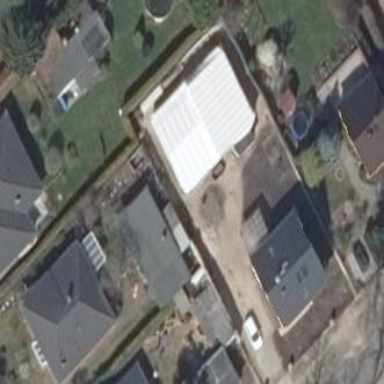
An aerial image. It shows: Group of garages.